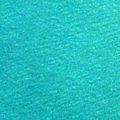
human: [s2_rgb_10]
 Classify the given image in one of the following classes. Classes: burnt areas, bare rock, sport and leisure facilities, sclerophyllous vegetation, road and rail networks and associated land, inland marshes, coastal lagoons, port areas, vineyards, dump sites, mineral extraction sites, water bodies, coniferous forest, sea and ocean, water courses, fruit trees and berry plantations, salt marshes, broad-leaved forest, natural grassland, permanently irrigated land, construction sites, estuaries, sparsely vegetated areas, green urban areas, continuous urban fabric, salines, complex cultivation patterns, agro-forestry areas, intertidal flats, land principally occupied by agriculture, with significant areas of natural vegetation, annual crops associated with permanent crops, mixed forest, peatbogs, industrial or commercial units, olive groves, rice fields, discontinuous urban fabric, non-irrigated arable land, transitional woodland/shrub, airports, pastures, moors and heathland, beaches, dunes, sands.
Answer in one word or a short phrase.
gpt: sea and ocean